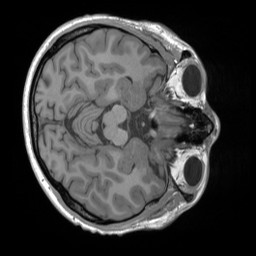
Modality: T1w
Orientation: axial
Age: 30
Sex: male